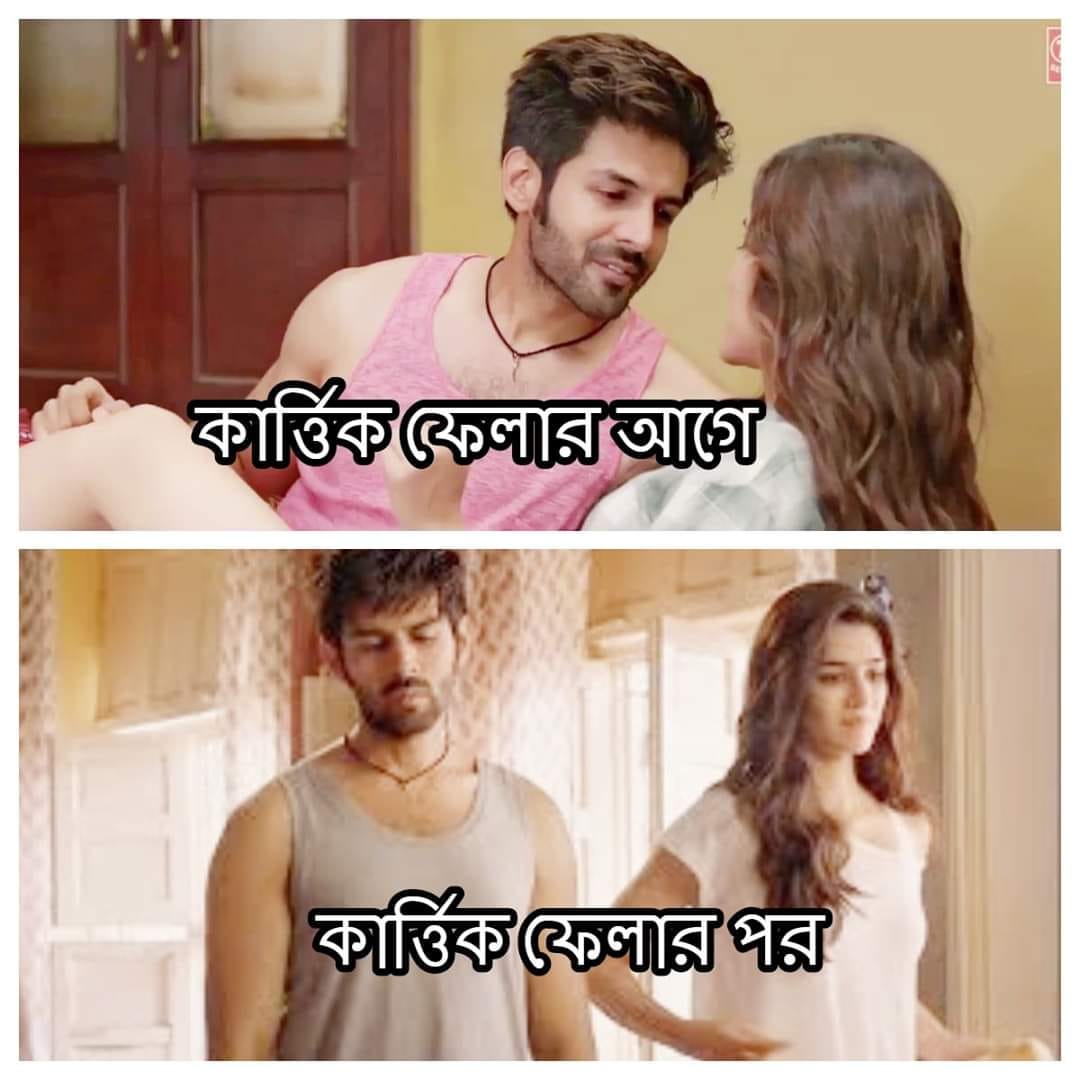
Caption: কার্ত্তিক ফেলার আগে    কার্ত্তিক ফেলার পর
Label: hate